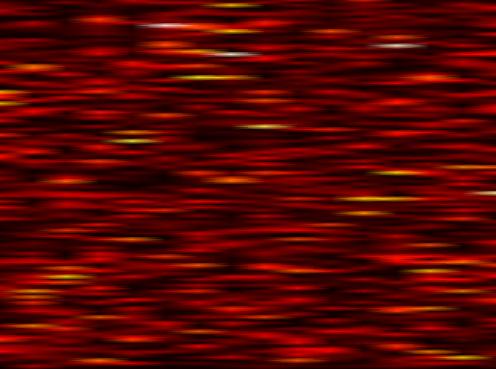
Label: UFMC